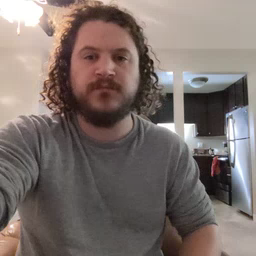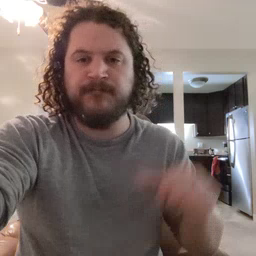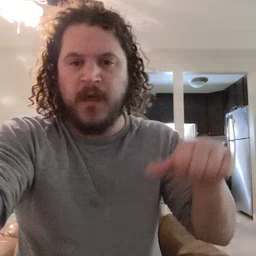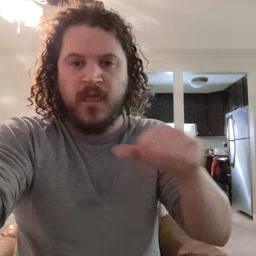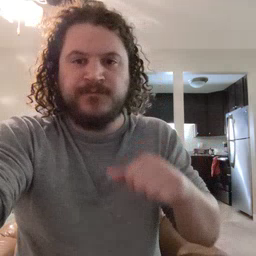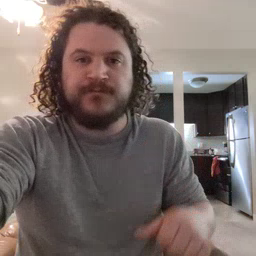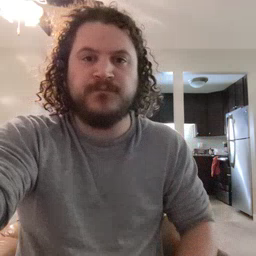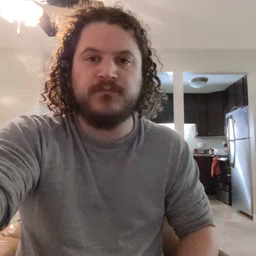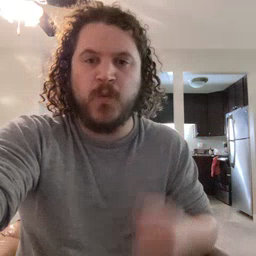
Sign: puzzle